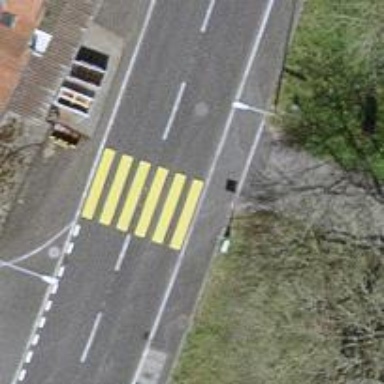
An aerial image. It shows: Pedestrian crossing with zebra markings on footway.